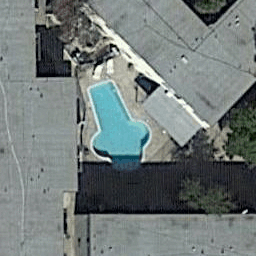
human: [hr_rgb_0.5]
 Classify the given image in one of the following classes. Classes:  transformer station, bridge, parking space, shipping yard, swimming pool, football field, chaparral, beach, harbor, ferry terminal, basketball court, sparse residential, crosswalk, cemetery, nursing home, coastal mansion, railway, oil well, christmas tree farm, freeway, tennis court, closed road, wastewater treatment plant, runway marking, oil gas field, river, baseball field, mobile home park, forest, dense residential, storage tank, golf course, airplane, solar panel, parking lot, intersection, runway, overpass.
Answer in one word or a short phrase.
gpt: swimming pool